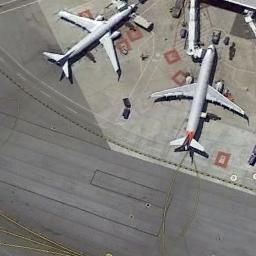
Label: airplane